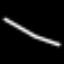
Label: line